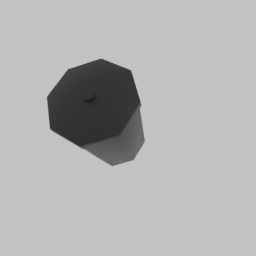
Label: tools